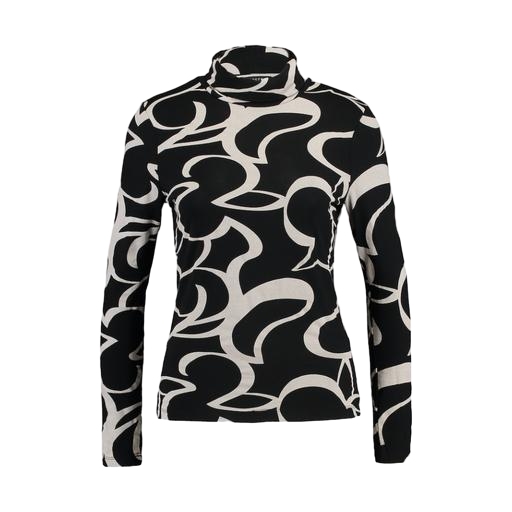
black petite printed mock-neck top only macy, black graphic-print top, black slim-fit printed top, white background